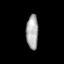
Tissue: prostate
Cell type: Fibroblasts
Senescence score: 0.808
Nuclear area (px): 411
Mean DAPI intensity: 166.423